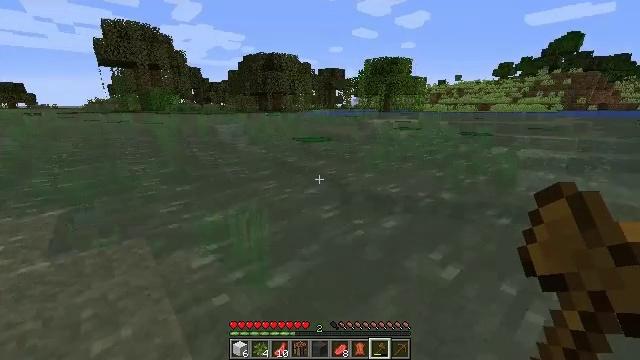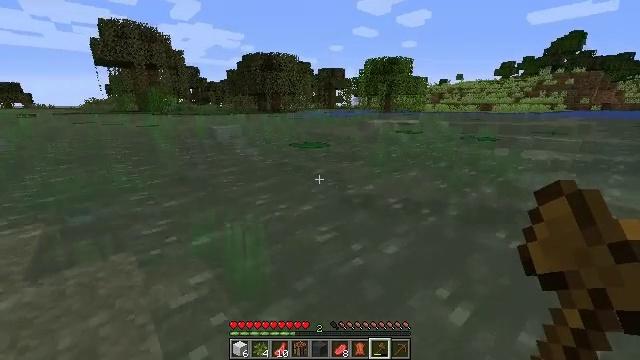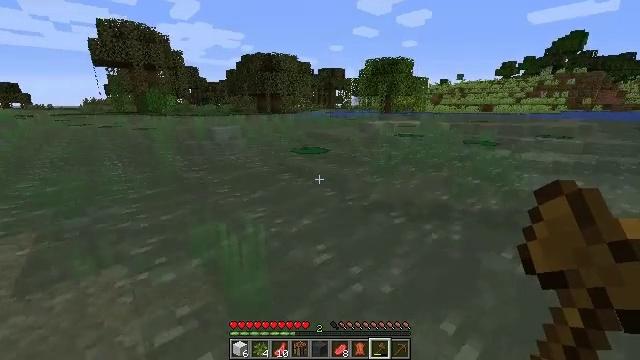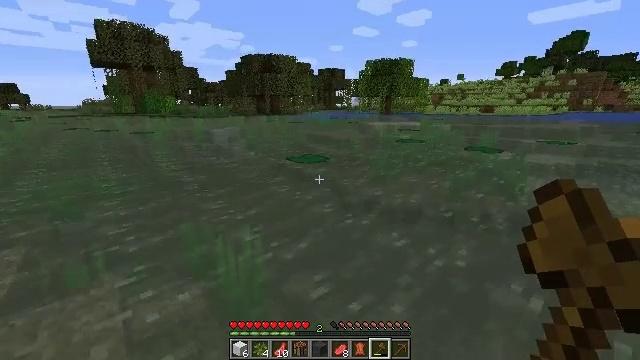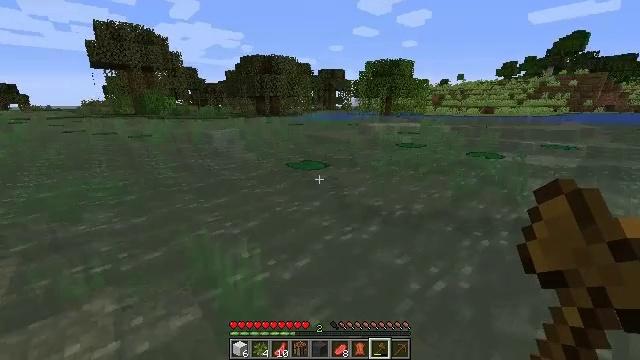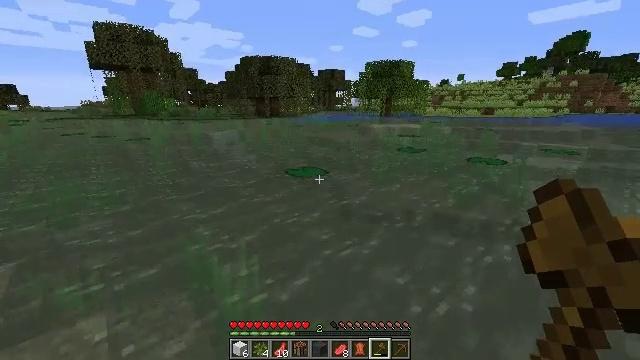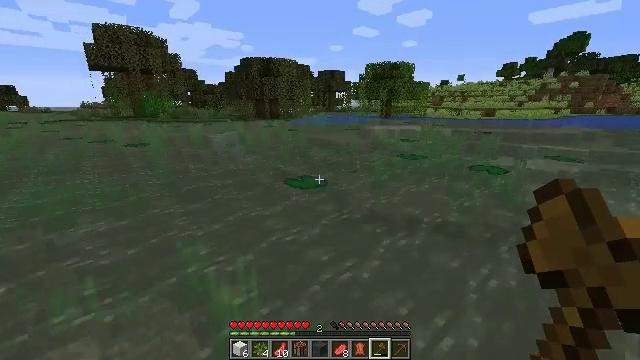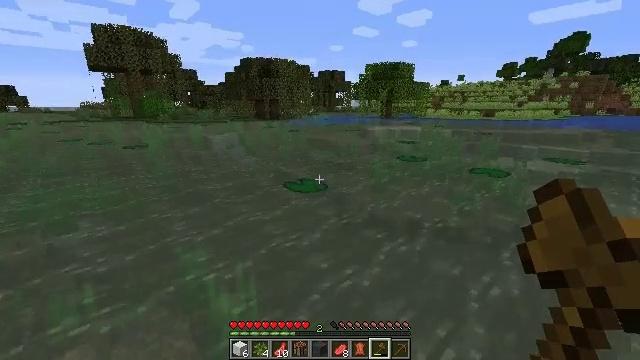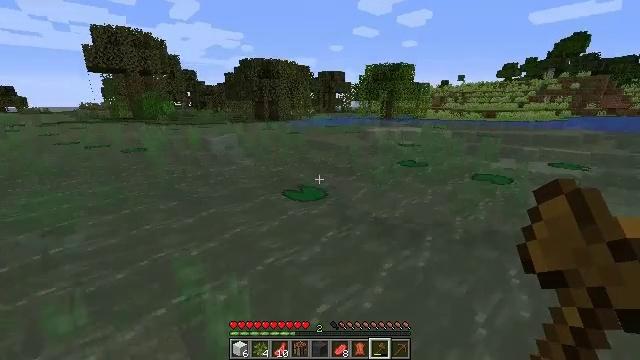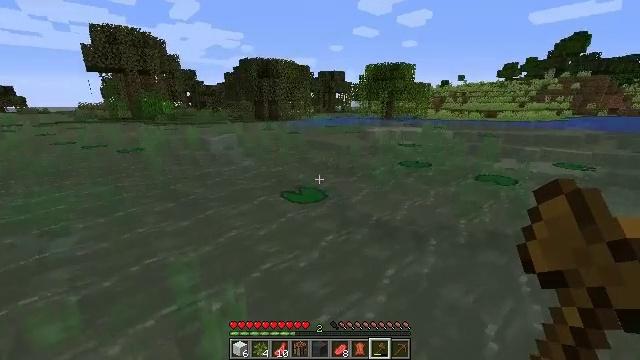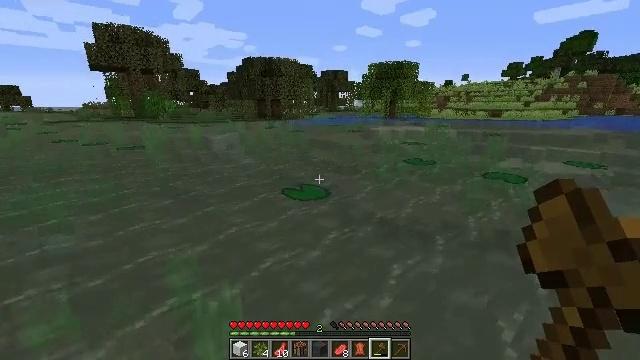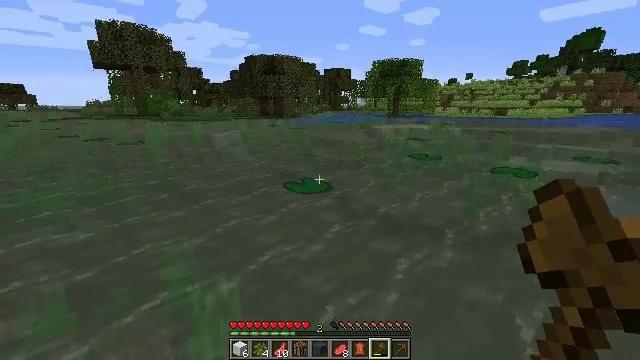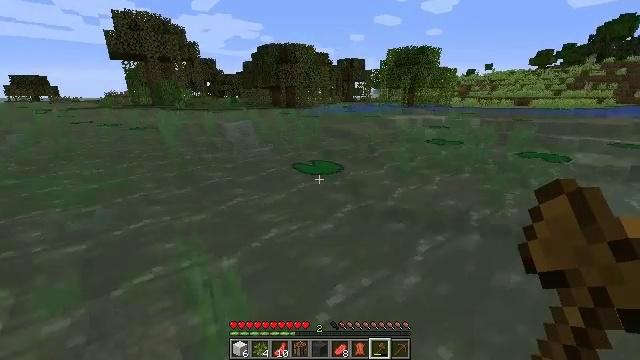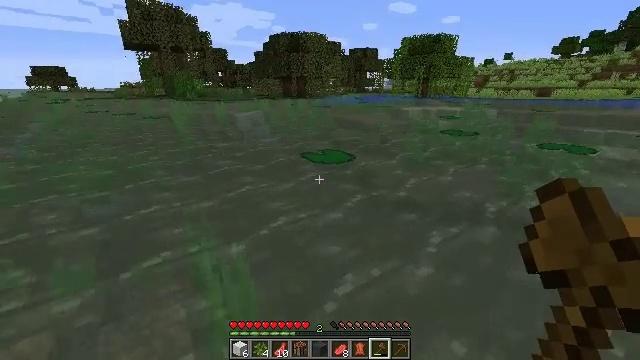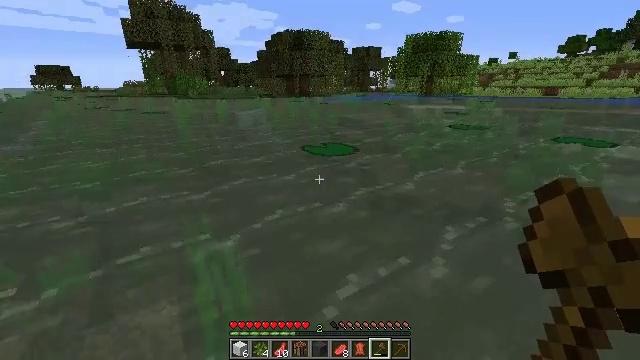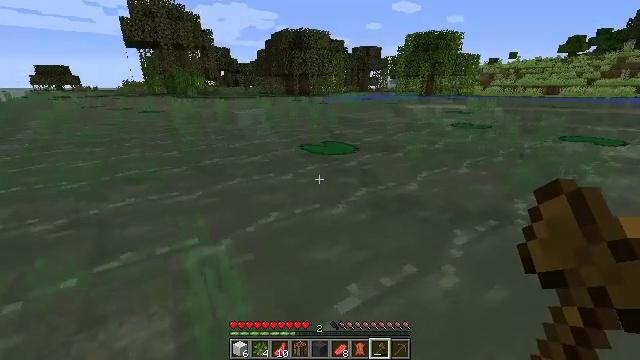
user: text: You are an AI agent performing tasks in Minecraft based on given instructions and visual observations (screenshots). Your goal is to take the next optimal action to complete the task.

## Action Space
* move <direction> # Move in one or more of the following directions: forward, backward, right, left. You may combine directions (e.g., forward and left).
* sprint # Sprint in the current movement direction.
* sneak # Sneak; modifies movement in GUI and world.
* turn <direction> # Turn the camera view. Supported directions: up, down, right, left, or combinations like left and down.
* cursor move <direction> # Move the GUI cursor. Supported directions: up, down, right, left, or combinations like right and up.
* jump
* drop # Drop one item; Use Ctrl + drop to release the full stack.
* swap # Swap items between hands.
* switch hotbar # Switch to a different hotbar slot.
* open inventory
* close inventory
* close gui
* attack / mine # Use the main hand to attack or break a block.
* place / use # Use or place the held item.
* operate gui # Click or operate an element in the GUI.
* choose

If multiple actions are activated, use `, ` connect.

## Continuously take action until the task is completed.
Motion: motion action
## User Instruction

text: Mine the lily pad from the water.
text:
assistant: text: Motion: move forward, jump
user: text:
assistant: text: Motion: move forward, jump
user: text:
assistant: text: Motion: move forward, jump
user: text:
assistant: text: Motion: move forward, jump
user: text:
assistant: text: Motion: move forward, jump
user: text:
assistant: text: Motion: move forward, jump
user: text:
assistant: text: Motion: move forward, jump
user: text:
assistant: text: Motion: move forward, jump
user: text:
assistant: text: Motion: move forward, jump
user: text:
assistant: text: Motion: move forward, jump
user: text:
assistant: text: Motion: move forward, jump
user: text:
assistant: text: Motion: move forward, turn left and down, jump
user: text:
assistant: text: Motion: move forward, turn left and down, jump
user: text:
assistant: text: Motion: move forward, jump
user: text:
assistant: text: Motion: move forward, jump
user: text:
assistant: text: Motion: move forward, jump
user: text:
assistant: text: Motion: move forward, jump
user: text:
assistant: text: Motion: move forward, jump
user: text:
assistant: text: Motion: move forward, jump
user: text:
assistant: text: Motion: move forward, jump
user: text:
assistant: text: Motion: move forward, turn down, jump
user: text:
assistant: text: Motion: move forward, turn down, jump
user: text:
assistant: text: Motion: move forward, turn down, jump
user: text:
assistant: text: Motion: move forward, turn down
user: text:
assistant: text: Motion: move forward
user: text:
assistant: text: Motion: move forward, turn down, attack / mine
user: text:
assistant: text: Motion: move forward, attack / mine
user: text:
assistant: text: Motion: move forward, attack / mine
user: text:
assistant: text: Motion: move forward, attack / mine
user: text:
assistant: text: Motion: move forward, attack / mine